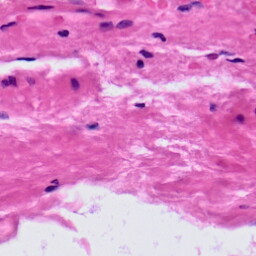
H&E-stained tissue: Prostate